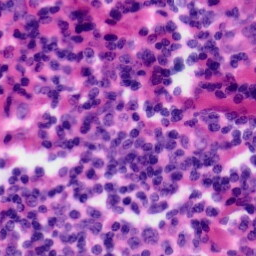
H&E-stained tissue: Tonsil